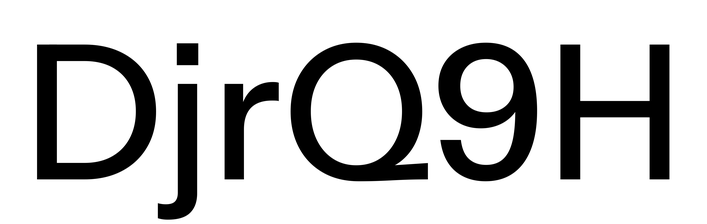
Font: InstrumentSans_Medium